Interaction volume radius: 5 \u00c5
Interaction volume height: 10 \u00c5
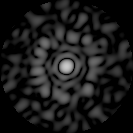
Disorder parameter: 0.8543